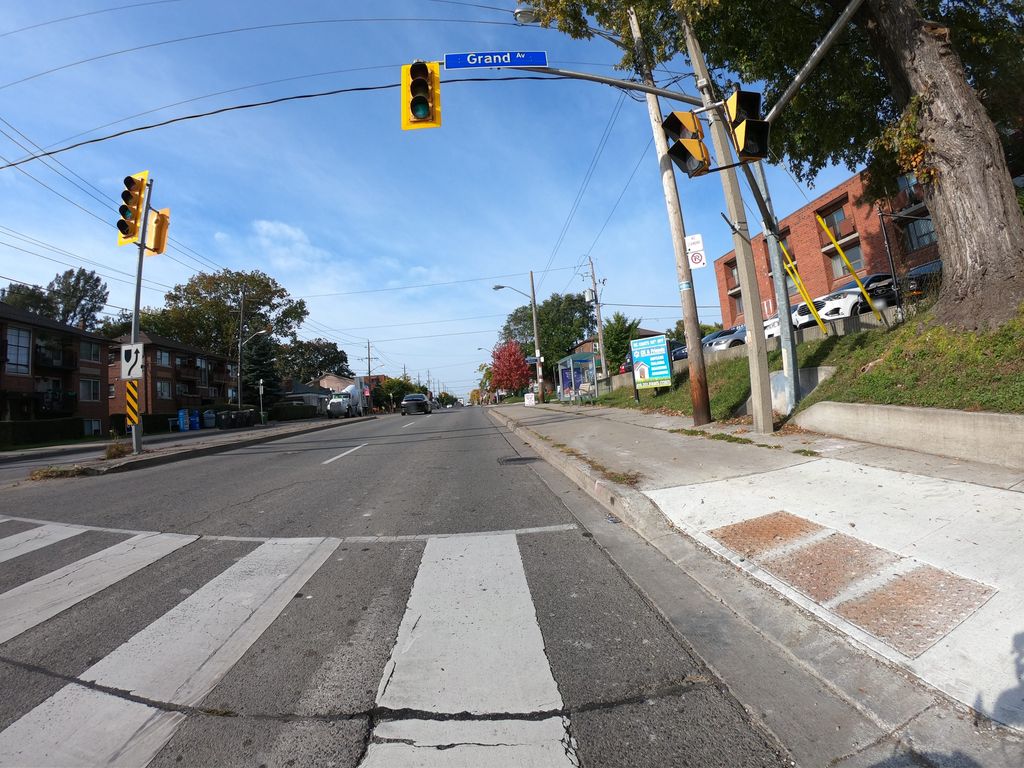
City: toronto